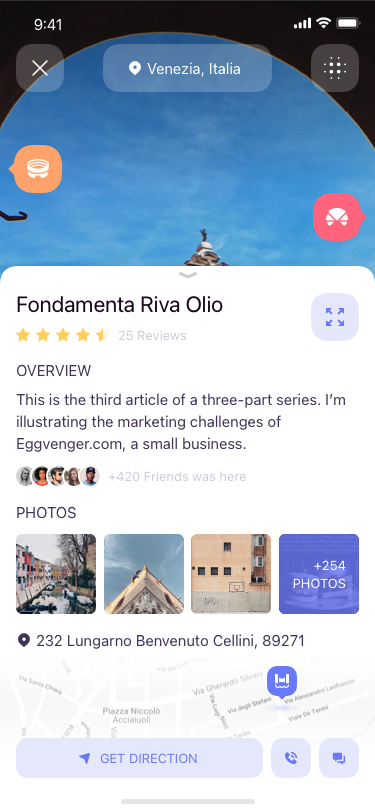
Text in this UI design:
Venezia, Italia
232 Lungarno Benvenuto Cellini, 89271
get direction
Photos
+254
PHOTOS
Overview
25 Reviews
Fondamenta Riva Olio
This is the third article of a three-part series. I’m illustrating the marketing challenges of Eggvenger.com, a small business.
+420 Friends was here